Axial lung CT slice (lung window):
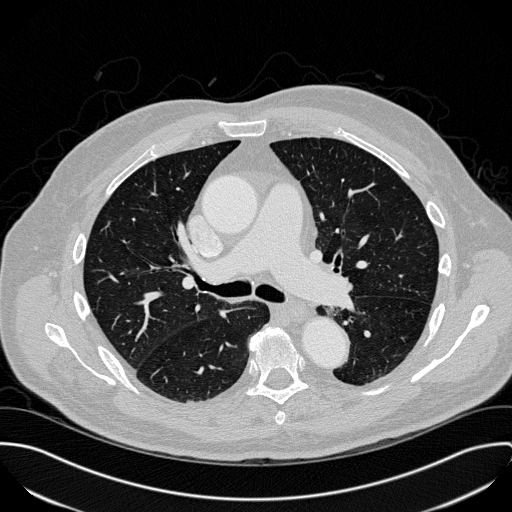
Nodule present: no